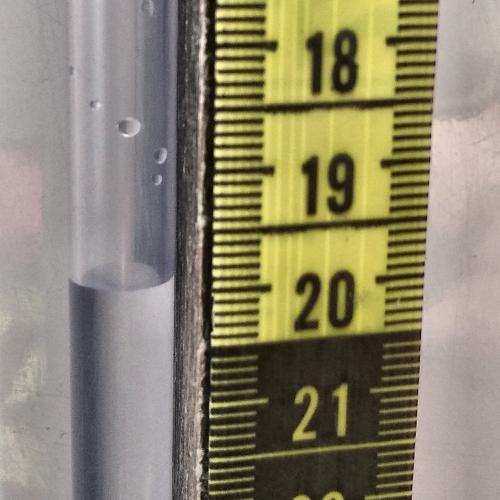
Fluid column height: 19.9 cm